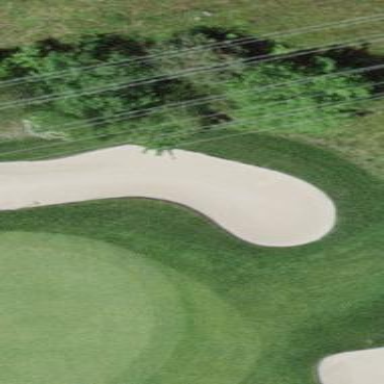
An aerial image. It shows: Bunker on golf course.